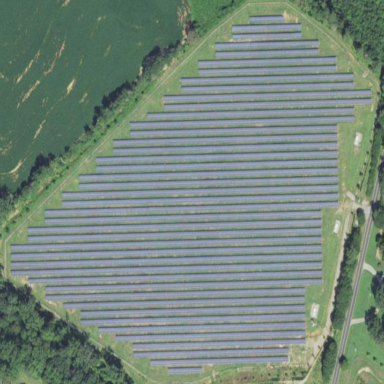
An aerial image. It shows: Solar photovoltaic power plant surrounded by fence.